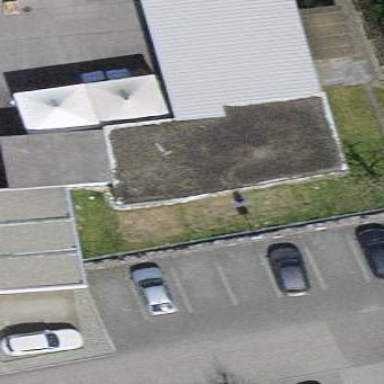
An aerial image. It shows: Flat-roofed building.